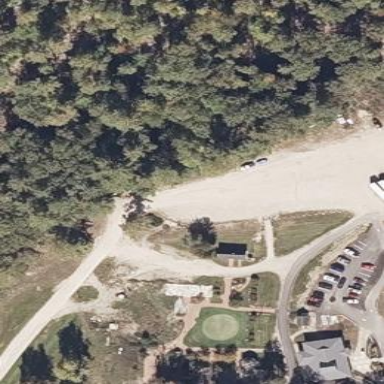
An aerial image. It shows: Unpaved parking area.